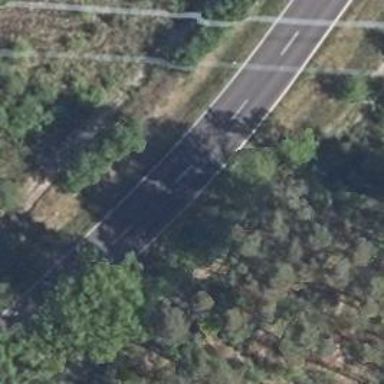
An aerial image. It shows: Asphalt road classified as tertiary.